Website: macys
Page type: gifting
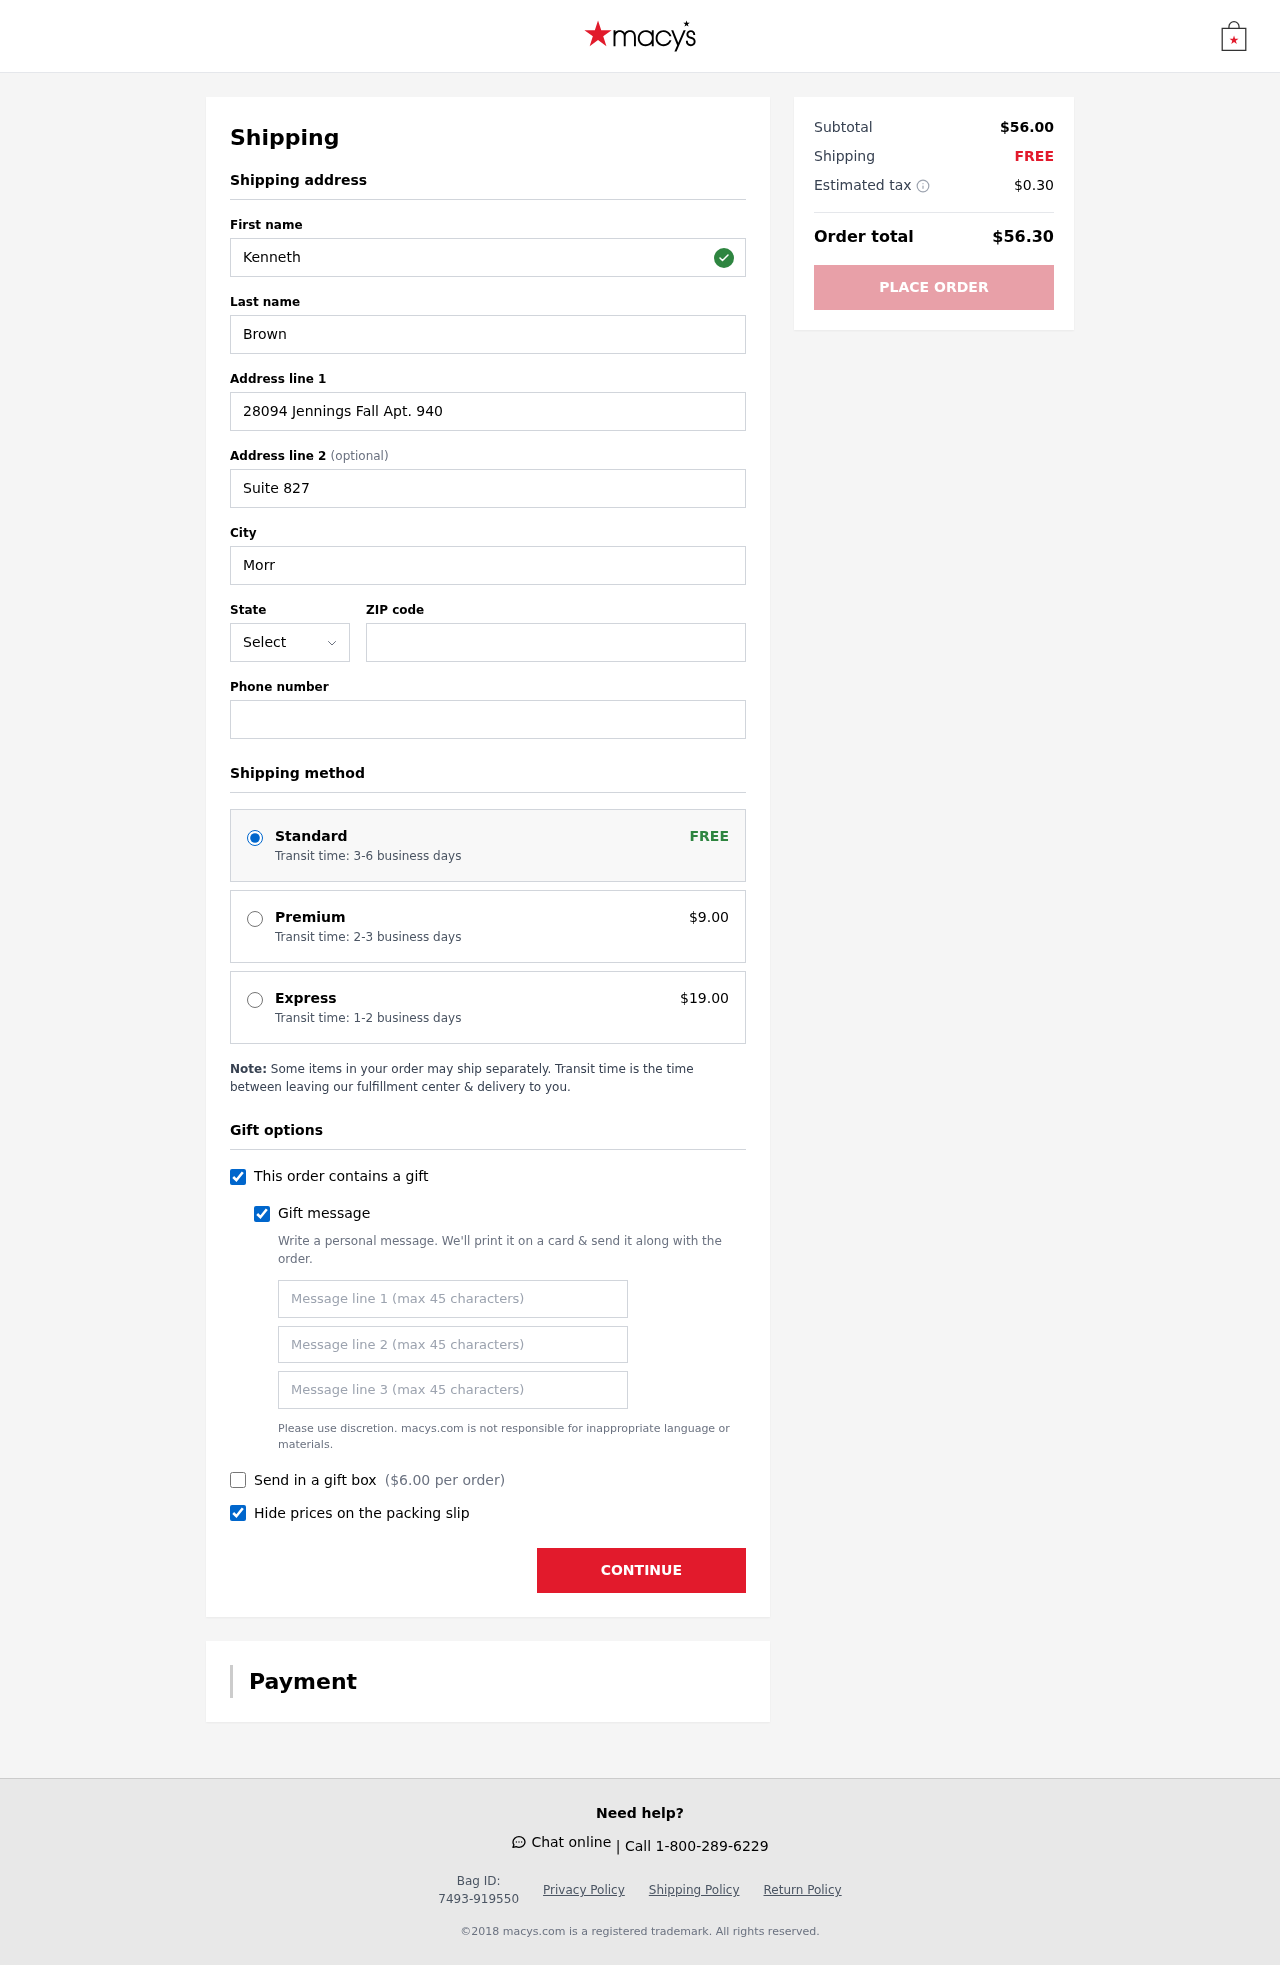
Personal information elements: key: PII_STATE_ABBR
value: MH
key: PII_FIRSTNAME
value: Kenneth
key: PII_LASTNAME
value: Brown
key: PII_STREET
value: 28094 Jennings Fall Apt. 940
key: PII_STREET2
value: Suite 827
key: PII_CITY
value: Morrisstad
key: PII_POSTCODE
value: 34117
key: PII_PHONE
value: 8875114081
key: PII_GIFT_MESSAGE
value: Hey Richard, I thought you might appreciate this little boost for your joints—after all the hikes we’ve got planned! Wishing you a year full of adventure and staying active. Cheers!  Kenneth
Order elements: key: ORDER_SHIPPING_STANDARD
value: Transit time: 3-6 business days
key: ORDER_SHIPPING_PREMIUM
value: Transit time: 2-3 business days
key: ORDER_SHIPPING_PREMIUM_PRICE
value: $9.00
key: ORDER_SHIPPING_EXPRESS
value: Transit time: 1-2 business days
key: ORDER_SHIPPING_EXPRESS_PRICE
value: $19.00
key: ORDER_GIFT_BOX_PRICE
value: $6.00
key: ORDER_SUBTOTAL
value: $56.00
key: ORDER_SHIPPING_COST
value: FREE
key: ORDER_TAX
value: $0.30
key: ORDER_TOTAL
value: $56.30